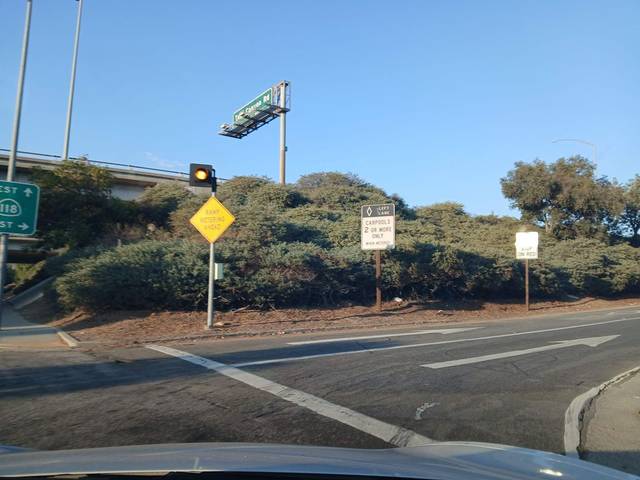
Region: United States
Coordinates: 34.282, -118.744